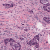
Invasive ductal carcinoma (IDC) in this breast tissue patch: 1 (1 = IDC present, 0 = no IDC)